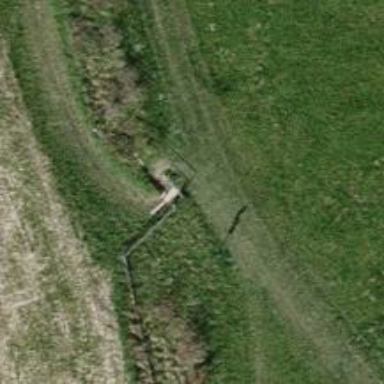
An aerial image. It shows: Gate.